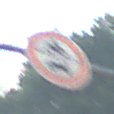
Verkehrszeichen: VerbotKraftfahrzeuge
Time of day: MorningAfternoon
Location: Outdoor (Urban)
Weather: PartlyCloudy
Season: NotSpecified
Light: Natural